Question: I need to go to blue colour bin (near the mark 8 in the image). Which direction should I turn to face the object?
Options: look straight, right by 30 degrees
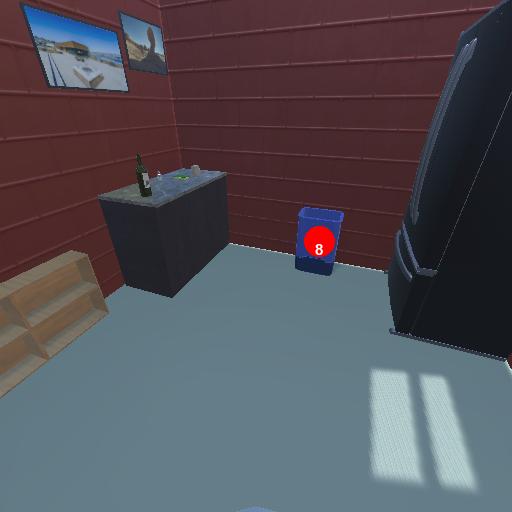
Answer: look straight